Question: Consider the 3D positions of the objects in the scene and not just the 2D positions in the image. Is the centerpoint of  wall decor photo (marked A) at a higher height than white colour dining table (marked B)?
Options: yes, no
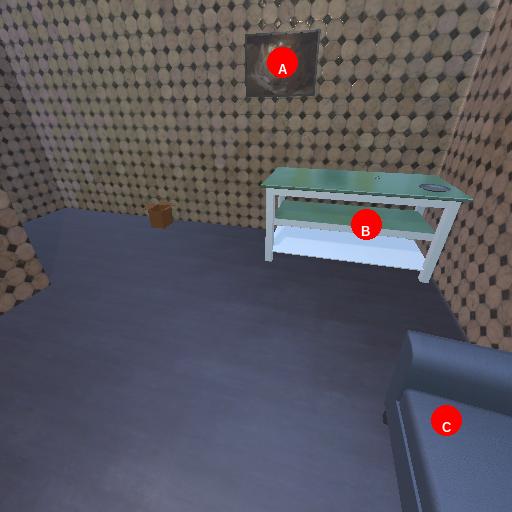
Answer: yes